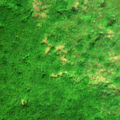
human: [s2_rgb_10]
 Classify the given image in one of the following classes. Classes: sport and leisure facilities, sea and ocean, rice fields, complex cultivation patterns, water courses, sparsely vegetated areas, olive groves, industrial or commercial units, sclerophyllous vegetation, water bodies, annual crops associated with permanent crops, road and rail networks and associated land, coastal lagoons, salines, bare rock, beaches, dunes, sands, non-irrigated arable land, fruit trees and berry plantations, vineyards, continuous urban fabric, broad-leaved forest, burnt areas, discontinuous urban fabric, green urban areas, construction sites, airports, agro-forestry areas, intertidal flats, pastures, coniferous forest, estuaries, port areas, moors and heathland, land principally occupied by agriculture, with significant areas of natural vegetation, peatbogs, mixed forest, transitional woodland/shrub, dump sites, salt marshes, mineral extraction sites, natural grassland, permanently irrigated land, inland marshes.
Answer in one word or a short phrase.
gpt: broad-leaved forest